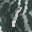
Label: 1